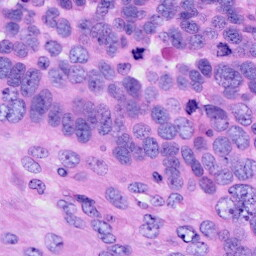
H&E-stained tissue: Ovarian